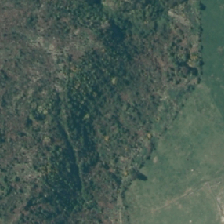
Land cover: high_producing_grassland